Interaction volume radius: 10 \u00c5
Interaction volume height: 20 \u00c5
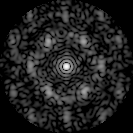
Disorder parameter: 0.6576